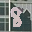
Label: 8